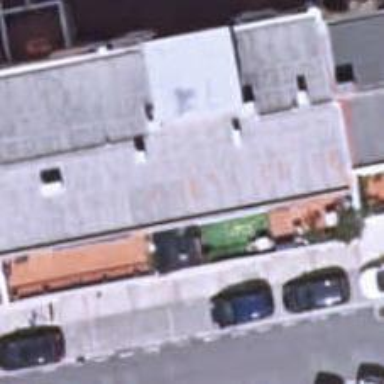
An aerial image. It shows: Restaurant.